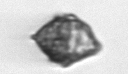
Label: Kryptoperidinium_triquetrum